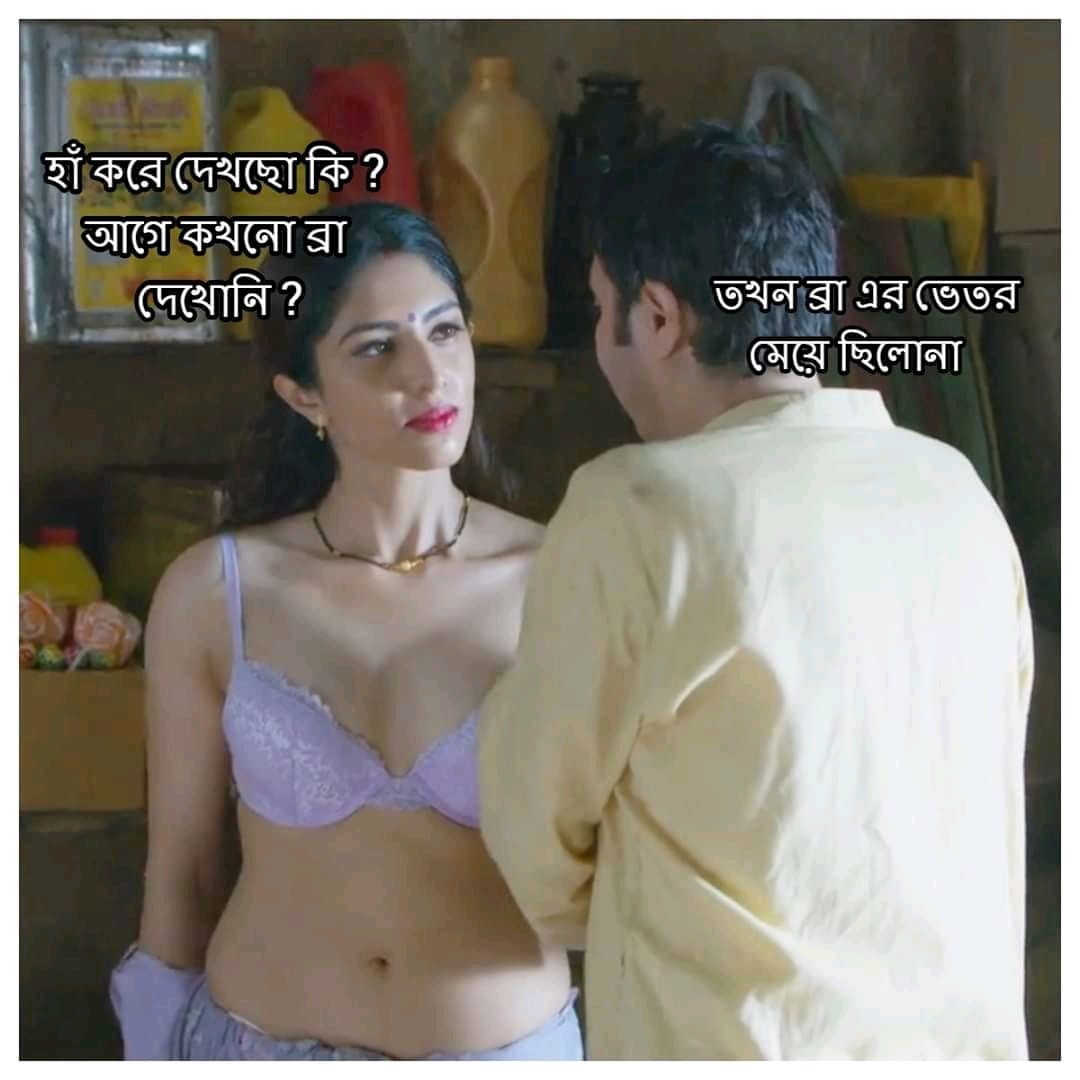
Caption: হা করে দেখছো কি ?  আগে কখনো ব্রা দেখোনি ?      তখন ব্রা এর ভেতর মেয়ে ছিলোনা
Label: hate